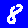
Digit: 8